Question: code:
'''
<script src="http://www.openlayers.org/api/OpenLayers.js"></script>
<script type="text/javascript">
map = new OpenLayers.Map("open_map");
map.addLayer(new OpenLayers.Layer.OSM());
var lonLat = new OpenLayers.LonLat( -<PHONE> ,51.<PHONE> )
.transform(
new OpenLayers.Projection("EPSG:4326"), // transform from WGS 1984
map.getProjectionObject() // to Spherical Mercator Projection
);
var zoom=16;
var markers = new OpenLayers.Layer.Markers( "Markers" );
map.addLayer(markers);
markers.addMarker(new OpenLayers.Marker(lonLat));
map.setCenter (lonLat, zoom);
</script>
<div id="open_map" style="width:100%"></div>
'''
i used the official site example, but it doesn't works for me, it doesn't shows any map in browser.
I have no errors in console, strange ... any idea?
EDITED
'''
<div id="open_map" style="width:100%;height:300px;position:relative;"></div>
<script type="text/javascript">
map = new OpenLayers.Map("open_map");
map.addLayer(new OpenLayers.Layer.OSM());
var lonLat = new OpenLayers.LonLat( -<PHONE> ,51.<PHONE> )
.transform(
new OpenLayers.Projection("EPSG:4326"), // transform from WGS 1984
map.getProjectionObject() // to Spherical Mercator Projection
);
var zoom=16;
var markers = new OpenLayers.Layer.Markers( "Markers" );
map.addLayer(markers);
markers.addMarker(new OpenLayers.Marker(lonLat));
map.setCenter (lonLat, zoom);
</script>
'''
moved script after the div element now i see :

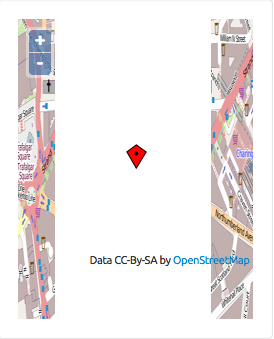
Answer: Your problem is that sets this property on the 'img' tag:
'''
img { max-width:100%; }
'''
I imagine that you want to get work with Open Layers map without breaking the whole theme, so you can just override that directive for your map div.
Example: you map have a div with 'class="map"', so the css is:
'''
.map img { max-width:none; }
'''